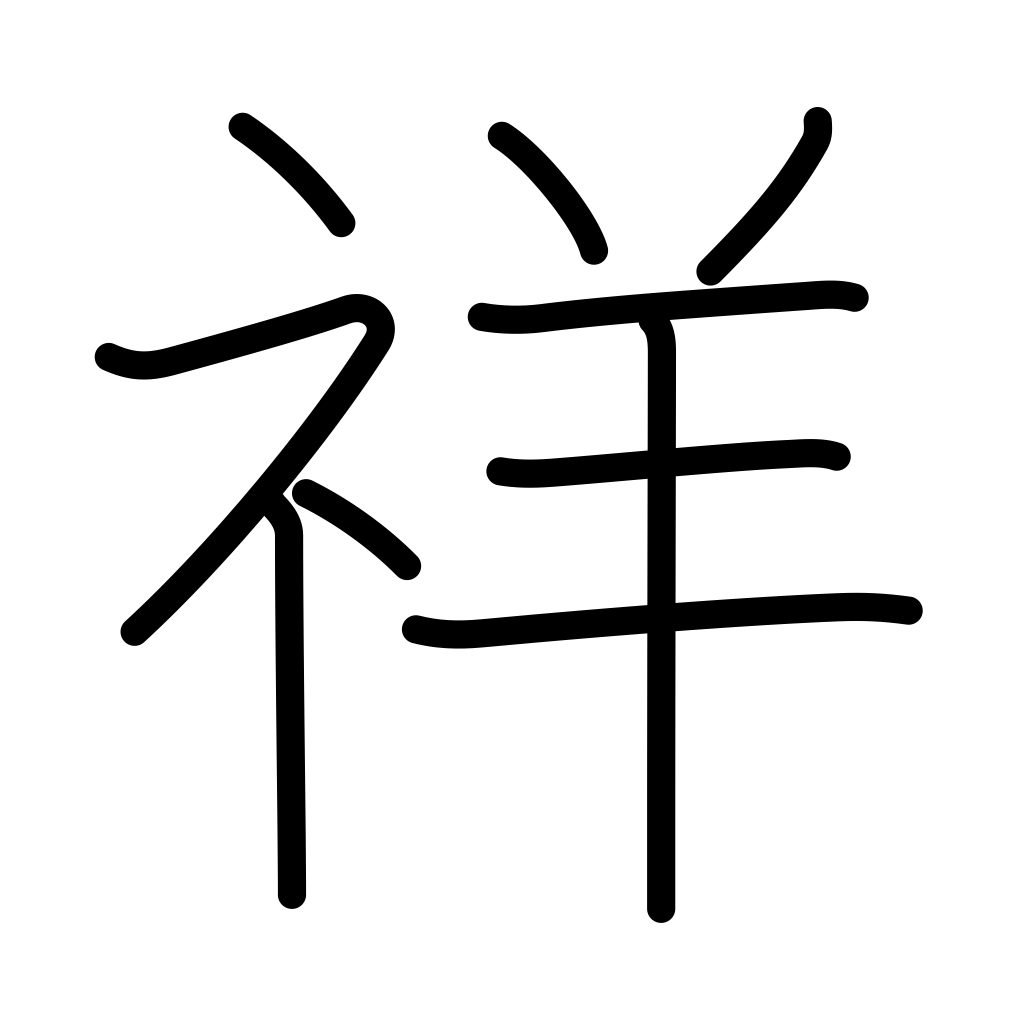
Meaning: good luck